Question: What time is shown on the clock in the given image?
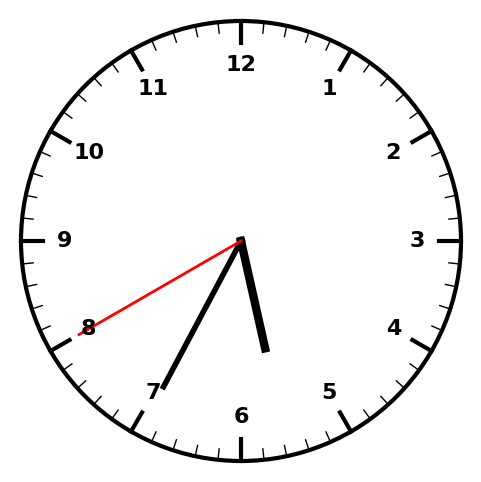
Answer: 05:34:40